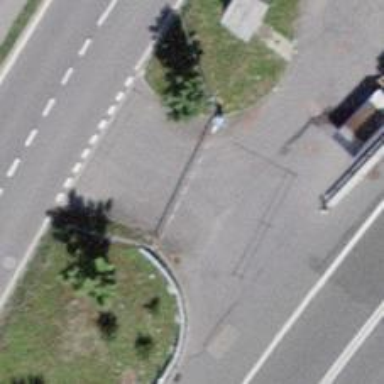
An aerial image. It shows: Lift gate barrier.